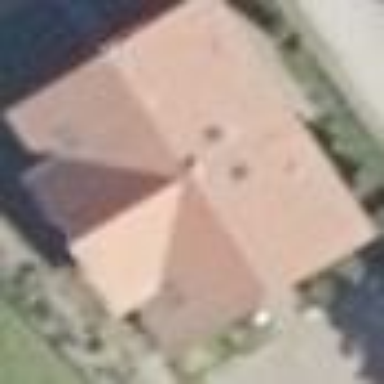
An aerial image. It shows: House serving as veterinary clinic.